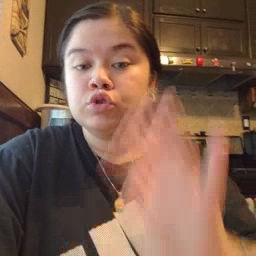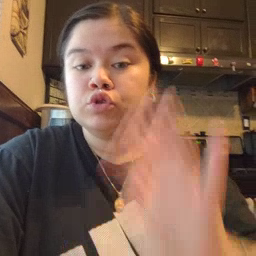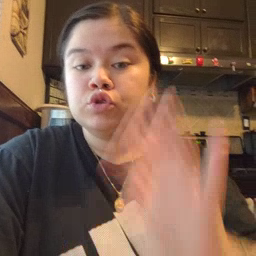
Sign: hair